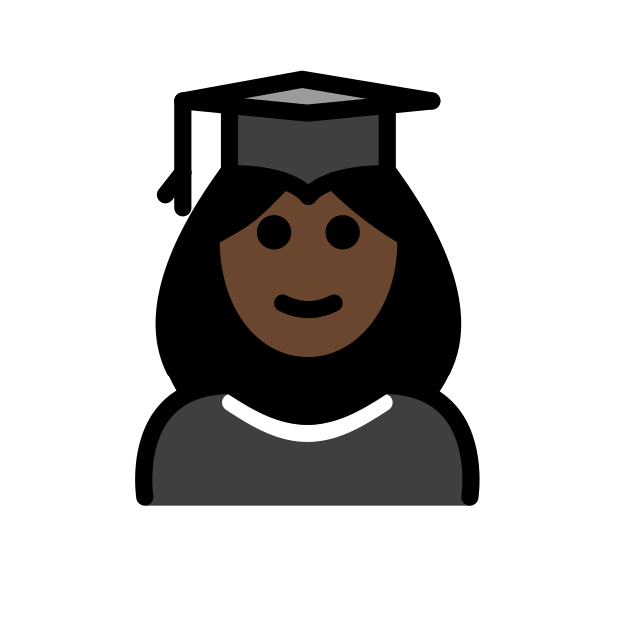
woman student: dark skin tone